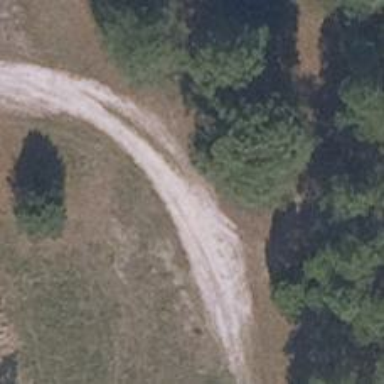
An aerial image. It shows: Sandy track road with grade5 tracktype.